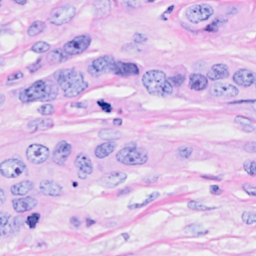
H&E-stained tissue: Breast